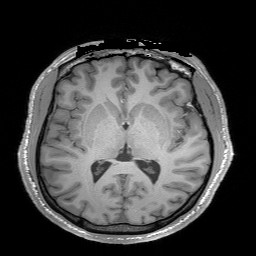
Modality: T1w
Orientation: coronal